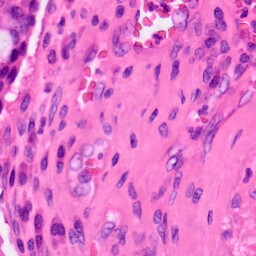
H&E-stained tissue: Lung